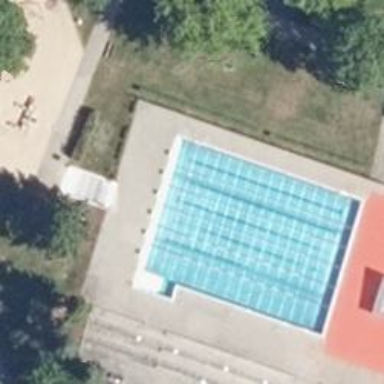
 perfect for swimming and other water activities."